Question: I am relatively new to android and currently I am working on a complicated project for which I need to complete a requirement. I am a little stuck here.
This is the in game activity for guest users after trial ends.
'''
public class GuestUserActivity extends Activity {
public Button mMenuButton;
public Button mRegisterButton;
@Override
protected void onCreate(Bundle savedInstanceState) {
super.onCreate(savedInstanceState);
setContentView(R.layout.guest_user_screen);
mMenuButton = ( Button ) findViewById( R.id.Menu);
mRegisterButton = ( Button ) findViewById( R.id.Register);
mMenuButton.setOnClickListener(m_MenuClicked);
mRegisterButton.setOnClickListener(m_RegisterClicked);
}
public View.OnClickListener m_MenuClicked = new View.OnClickListener() {
public void onClick(View v) {
Intent intent = new Intent ( getBaseContext(), MainMenuActivity.class);
startActivity(intent);
}
};
public View.OnClickListener m_RegisterClicked = new View.OnClickListener() {
public void onClick(View v) {
//What to write here?
}
};
}
'''
Corresponding Layout:

So when the user clicks the register button. I want to launch a specific activity of another application.
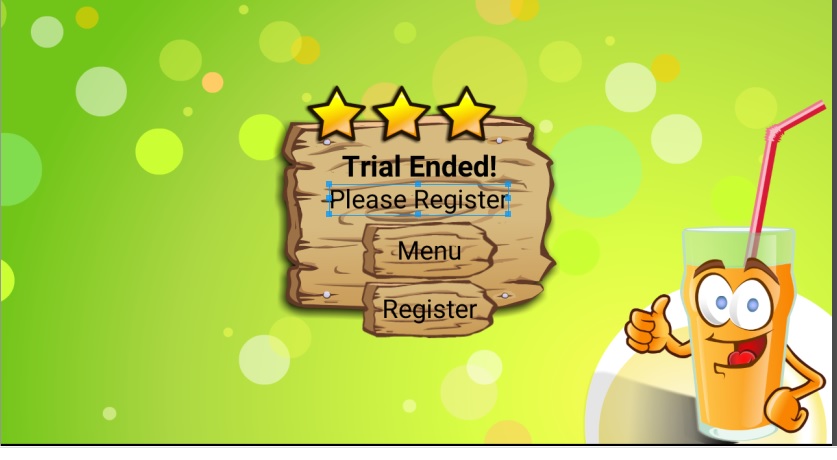
Answer: '''
Intent launchIntent = new Intent(Intent.ACTION_MAIN);
launchIntent.addCategory(Intent.CATEGORY_LAUNCHER);
ComponentName cp = new ComponentName("Your App Packge Name that Contains Register Activity", "Register Activity Name");
launchIntent.setComponent(cp);
startActivity(launchIntent);
'''
I hope this will help you out.